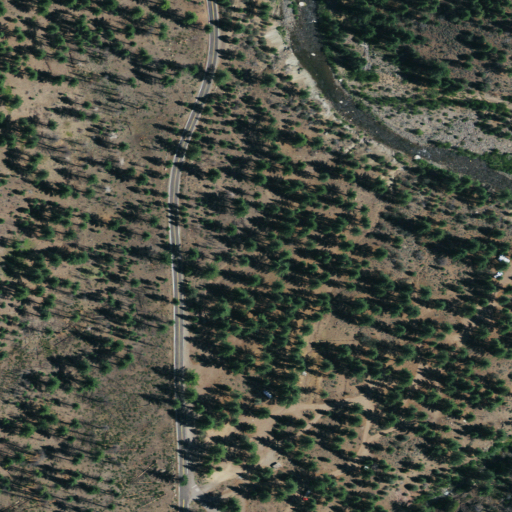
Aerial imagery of plain(s) in California named Centerville Flat containing shrub, evergreen forest, grassland, low intensity development, and open development